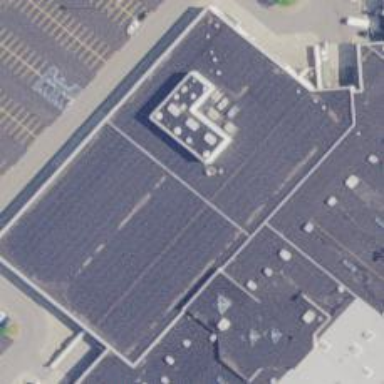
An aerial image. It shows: Department store.